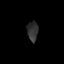
Tissue: skin
Cell type: Epithelial cells
Senescence score: 0.2355
Nuclear area (px): 214
Mean DAPI intensity: 48.612